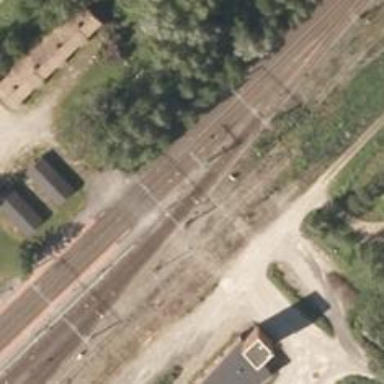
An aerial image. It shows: Siding railway line with electrified contact line for the trains.